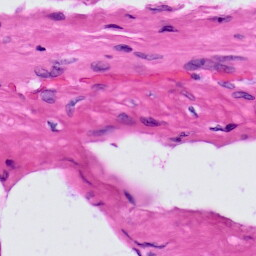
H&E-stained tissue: Prostate